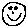
Label: smiley face